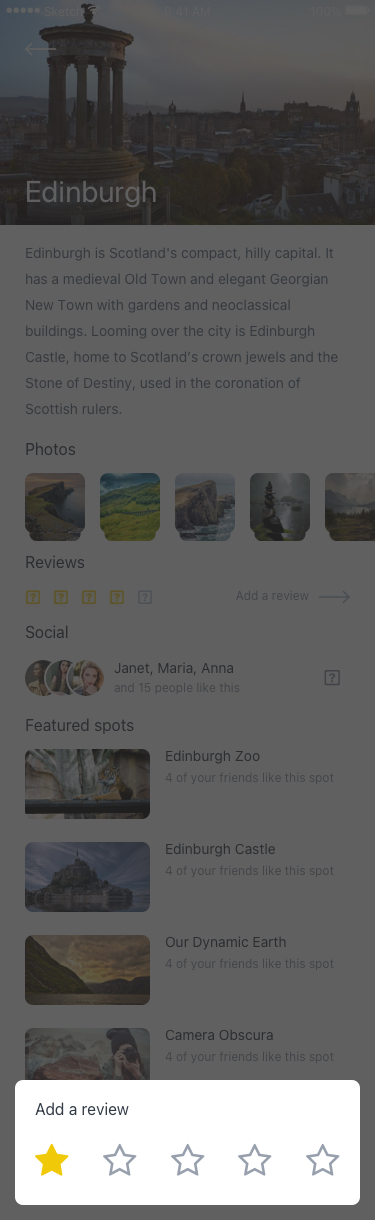
Text in this UI design:
Edinburgh
Edinburgh is Scotland's compact, hilly capital. It has a medieval Old Town and elegant Georgian New Town with gardens and neoclassical buildings. Looming over the city is Edinburgh Castle, home to Scotland’s crown jewels and the Stone of Destiny, used in the coronation of Scottish rulers.
Photos
Featured spots
Edinburgh Zoo
4 of your friends like this spot
Edinburgh Castle
4 of your friends like this spot
Our Dynamic Earth
4 of your friends like this spot
Camera Obscura
4 of your friends like this spot
Museum of Scotland
4 of your friends like this spot





Reviews
Add a review
Social
Janet, Maria, Anna
and 15 people like this

Add a review